Question: Today I was trying to update GoogleAdMob SDK to 6.12, So while reading documentation I found that google recommends to use .I deleted by previous 6.10 SDK files from my project and did as below.
So I installed cocoaPods on my machine, and followed the steps given in the adMob docs
After installing the pod, I got this message from terminal
'''
Installing Google-Mobile-Ads-SDK (6.12.0)
Generating Pods project
Integrating client project
[!] From now on use 'abc.xcworkspace'.
[!] The use of implicit sources has been deprecated. To continue using all of the sources currently on your machine, add the following to the top of your Podfile:
source 'https://github.com/CocoaPods/Specs.git'
[!] The 'abc [Debug]' target overrides the 'OTHER_LDFLAGS' build setting defined in 'Pods/Target Support Files/Pods/Pods.debug.xcconfig'. This can lead to problems with the CocoaPods installation
- Use the '$(inherited)' flag, or
- Remove the build settings from the target.
[!] The 'abc [Release]' target overrides the 'OTHER_LDFLAGS' build setting defined in 'Pods/Target Support Files/Pods/Pods.release.xcconfig'. This can lead to problems with the CocoaPods installation
- Use the '$(inherited)' flag, or
- Remove the build settings from the target.
'''
My first doubt
Secondly
I opened abc.xcworkspace as suggested by cocoaPods, I could see two projects now as screen shot below

Lastly my code which was working before using cocoaPods
'''
m_googleAdView.frame = CGRectMake(0.0, 918.0, kGADAdSizeBanner.size.width,kGADAdSizeBanner.size.height);
[m_googleAdView loadRequest:[GADRequest request]];
'''
'''
Undefined symbols for architecture armv7:
"_kGADAdSizeBanner", referenced from:
-[AllViewController viewDidLoad] in AllViewController.o
"_OBJC_CLASS_$_GADRequest", referenced from:
objc-class-ref in AllViewController.o
objc-class-ref in PageViewController.o
"_OBJC_CLASS_$_GADBannerView", referenced from:
objc-class-ref in AllViewController.o
objc-class-ref in PageViewController.o
ld: symbol(s) not found for architecture armv7
clang: error: linker command failed with exit code 1 (use -v to see invocation)
'''
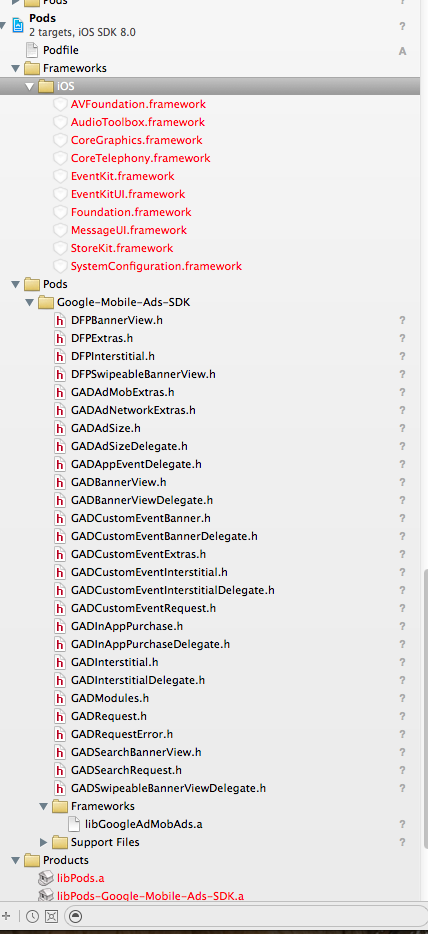
Answer: You need to add:
'''
$(inherited)
'''
to 'OTHER_LDFLAGS' in your projects build settings tab